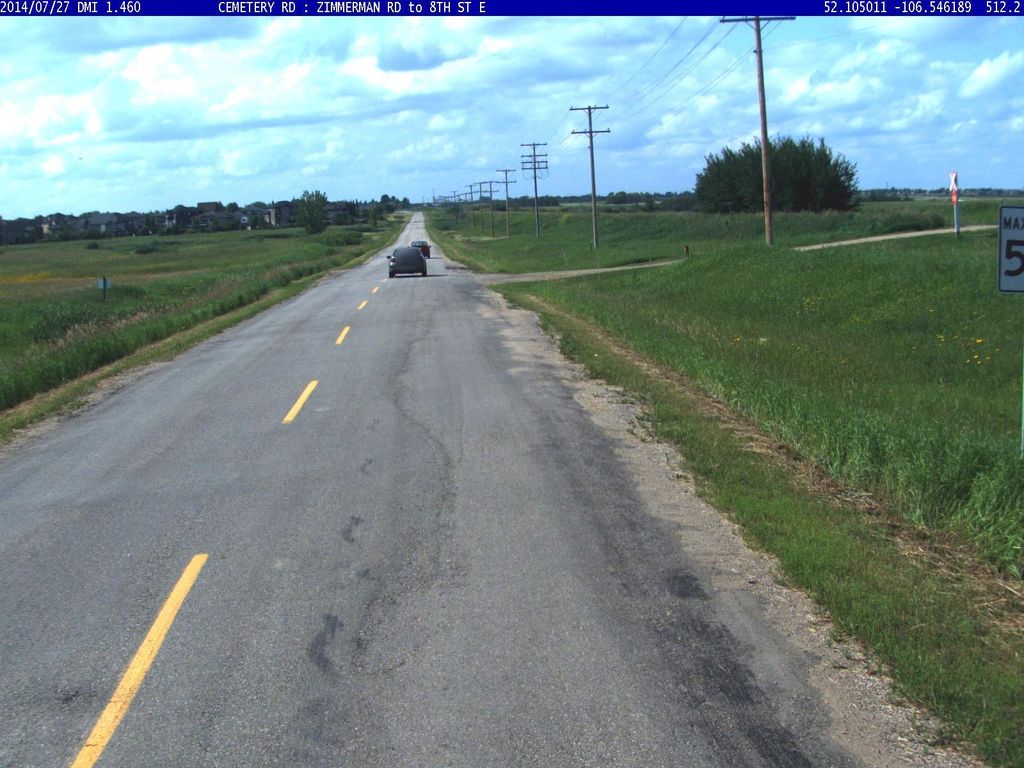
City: saskatoon